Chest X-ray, PA view. Patient: 30 years old, sex F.
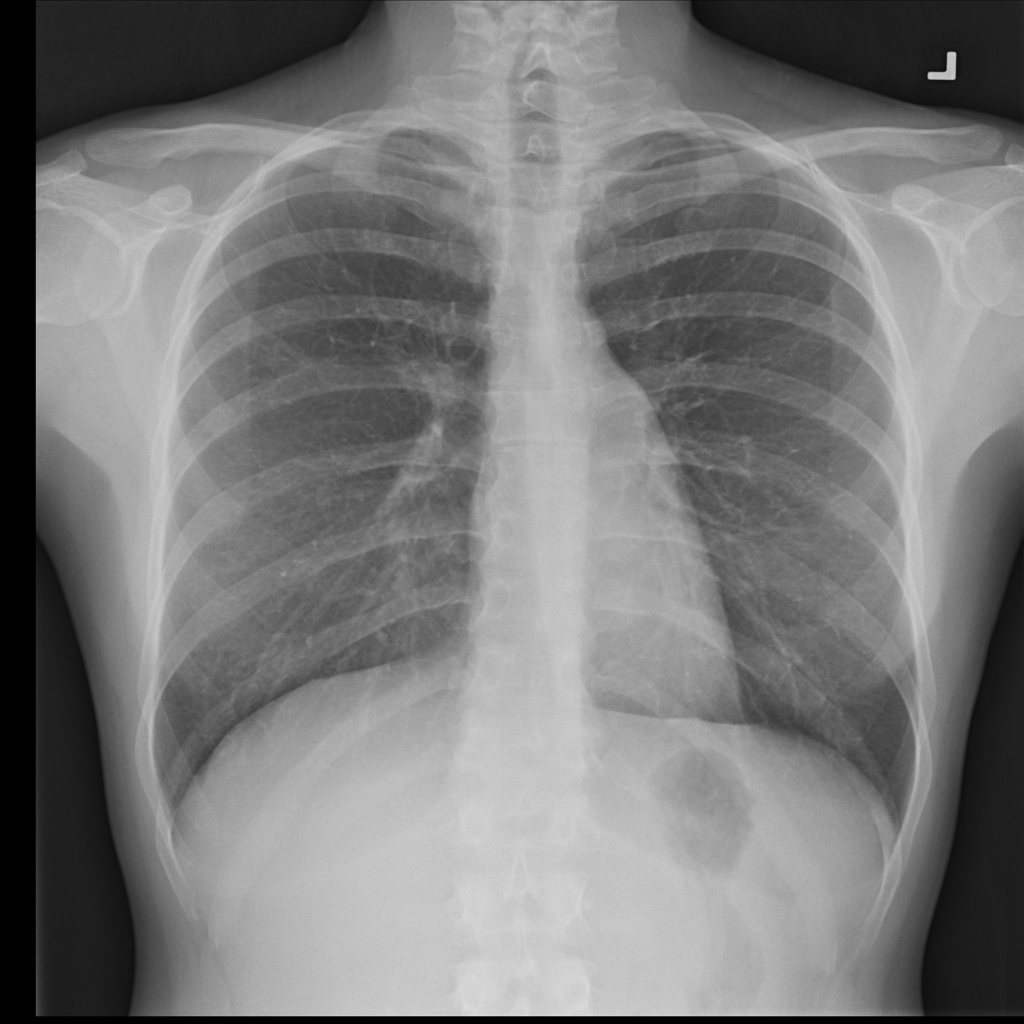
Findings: No Finding